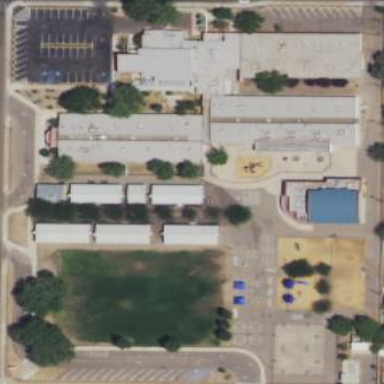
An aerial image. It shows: School.